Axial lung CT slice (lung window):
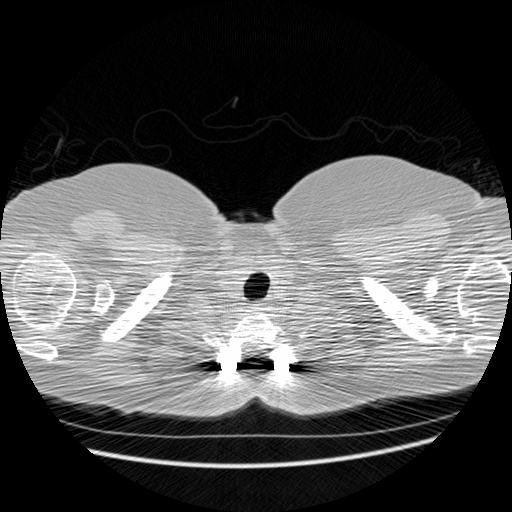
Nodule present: no